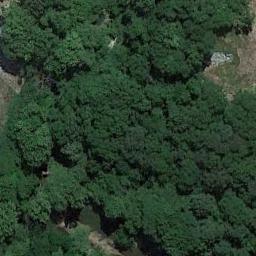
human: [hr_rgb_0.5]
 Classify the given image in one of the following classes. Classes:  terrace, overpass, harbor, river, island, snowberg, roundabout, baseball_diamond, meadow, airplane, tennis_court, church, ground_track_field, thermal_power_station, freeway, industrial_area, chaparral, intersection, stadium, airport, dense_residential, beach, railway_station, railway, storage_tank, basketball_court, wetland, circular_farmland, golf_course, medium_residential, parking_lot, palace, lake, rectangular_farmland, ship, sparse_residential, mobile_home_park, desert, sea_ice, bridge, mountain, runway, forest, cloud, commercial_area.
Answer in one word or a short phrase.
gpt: forest